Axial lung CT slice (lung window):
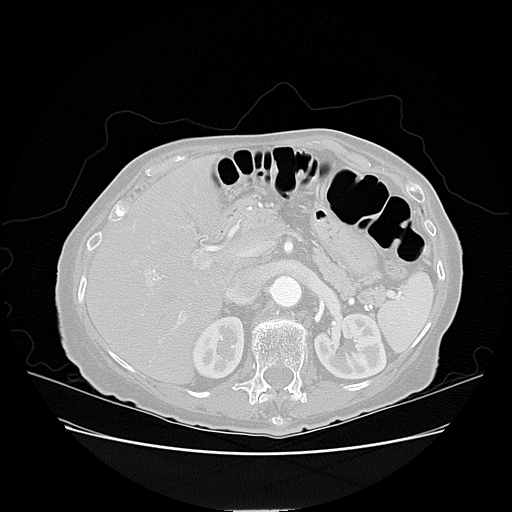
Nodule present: no